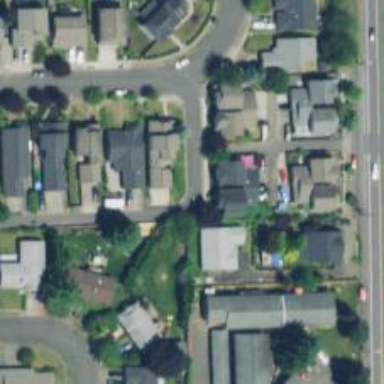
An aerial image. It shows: Residential road with sidewalk on the left side.